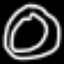
Label: donut